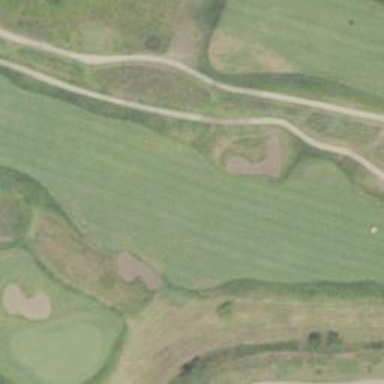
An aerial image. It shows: View of golf hole.